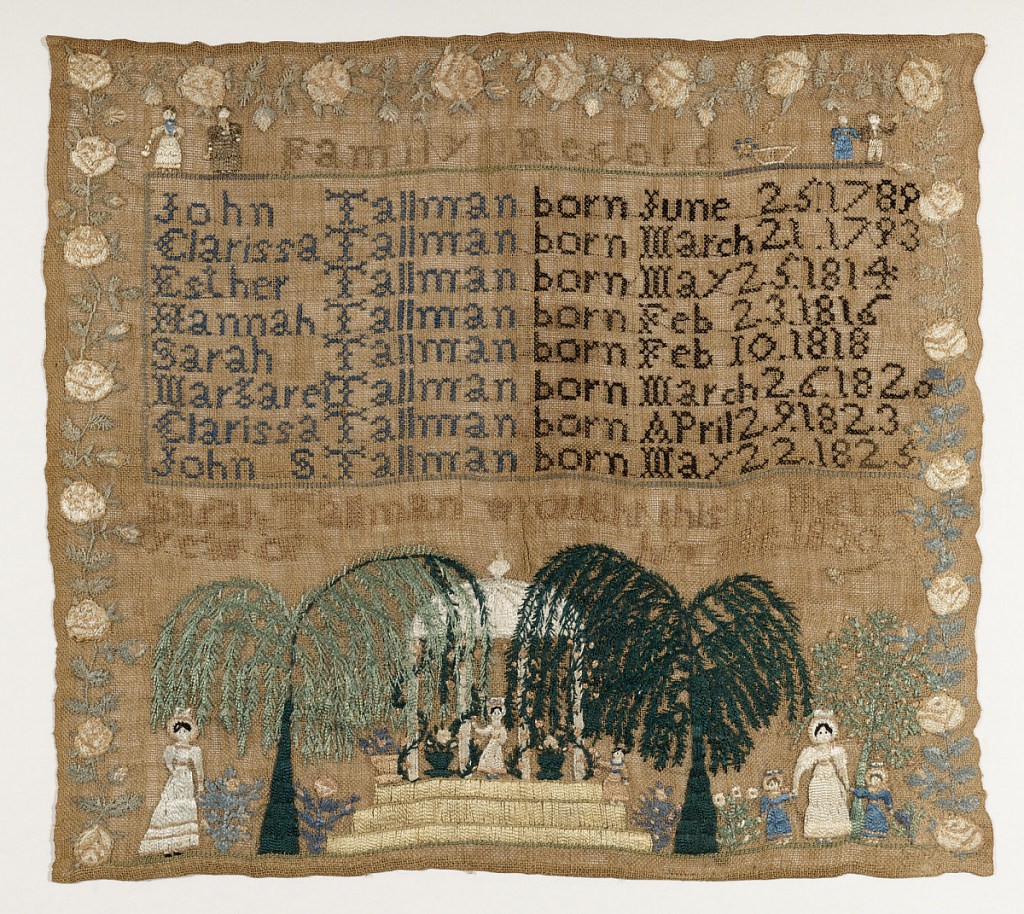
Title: Sampler
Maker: Sarah Tallman, American
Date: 1830
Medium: silk embroidery on linen foundation Technique: cross and satin embroidery stitches on plain weave foundation
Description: Family record of John and Clarissa Tallman and their children, Esther, Hannah, Sarah, Margaret, Clarissa, and John. In the lower third, a gazebo flanked by two willow trees, with women and children. A border of roses frames three sides.